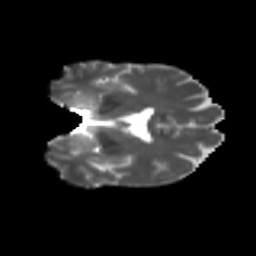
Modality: T2w
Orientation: coronal
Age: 55
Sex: female
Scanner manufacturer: ge
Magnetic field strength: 3 T
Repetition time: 7.8 s
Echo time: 0.0606 s